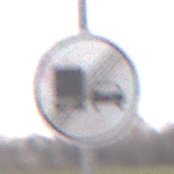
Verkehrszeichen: EndeUeberholverbotKraftfahrzeuge
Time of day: Midday
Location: Outdoor (RoadRail)
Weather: Overcast
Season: NotSpecified
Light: Natural